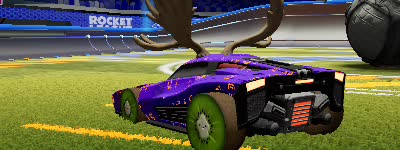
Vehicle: breakout